Question: I'm getting this error
>
How do I close the instance of the xml file after saving the content in the file?
'''
using System;
using System.Collections.Generic;
using System.ComponentModel;
using System.Data;
using System.Drawing;
using System.IO;
using System.Linq;
using System.Text;
using System.Windows.Forms;
using System.Xml;
using System.Xml.Linq;
namespace XmlAddDelRecord
{
public partial class Form1 : Form
{
public Form1()
{
InitializeComponent();
LoadDatagrid();
}
private void LoadDatagrid()
{
try
{
XmlReader xmlFile;
xmlFile = XmlReader.Create(filePath, new XmlReaderSettings());
DataSet ds = new DataSet();
ds.ReadXml(xmlFile);
dataGridView1.DataSource = ds.Tables[0];
}
catch (Exception ex)
{
MessageBox.Show(ex.ToString());
}
}
private const string filePath = @"C: est\Person.xml";
private void button1_Click(object sender, EventArgs e)
{
var xmlDoc = new XmlDocument();
xmlDoc.Load(filePath);
var subRoot = xmlDoc.CreateElement("Customer");
subRoot.SetAttribute("id", textBox6.Text.Trim());
var firstName = xmlDoc.CreateElement("FirstName");
var xmlTextUserName = xmlDoc.CreateTextNode(textBox1.Text.Trim());
firstName.AppendChild(xmlTextUserName);
subRoot.AppendChild(firstName);
if (xmlDoc.DocumentElement != null) xmlDoc.DocumentElement.AppendChild(subRoot);
var email = xmlDoc.CreateElement("LastName");
var xmlTextEmail = xmlDoc.CreateTextNode(textBox2.Text.Trim());
email.AppendChild(xmlTextEmail);
subRoot.AppendChild(email);
if (xmlDoc.DocumentElement != null) xmlDoc.DocumentElement.AppendChild(subRoot);
var mobile = xmlDoc.CreateElement("Mobile");
var xmlTextMobile = xmlDoc.CreateTextNode(textBox3.Text.Trim());
mobile.AppendChild(xmlTextMobile);
subRoot.AppendChild(mobile);
if (xmlDoc.DocumentElement != null) xmlDoc.DocumentElement.AppendChild(subRoot);
var address = xmlDoc.CreateElement("Address");
var xmlTextAddress = xmlDoc.CreateTextNode(textBox4.Text.Trim());
address.AppendChild(xmlTextAddress);
subRoot.AppendChild(address);
if (xmlDoc.DocumentElement != null) xmlDoc.DocumentElement.AppendChild(subRoot);
var country= xmlDoc.CreateElement("Country");
var xmlTextCountry = xmlDoc.CreateTextNode(textBox5.Text.Trim());
country.AppendChild(xmlTextCountry);
subRoot.AppendChild(country);
if (xmlDoc.DocumentElement != null) xmlDoc.DocumentElement.AppendChild(subRoot);
xmlDoc.Save(filePath);
if (File.Exists(filePath)) return;
var textWritter = new XmlTextWriter(filePath, null);
textWritter.WriteStartDocument();
textWritter.WriteStartElement("CustomerRecord");
textWritter.WriteEndElement();
textWritter.Close();
}
//Search record if not found then add a record
private void button3_Click(object sender, EventArgs e)
{
XDocument doc = XDocument.Load(filePath);
string id = textBox6.Text;
XElement element = doc.Descendants("Customer").FirstOrDefault(p => p.Attribute("id").Value == id);
if (element != null)
{
//found
textBox6.Text = textBox6.Text;
textBox1.Text = (string)element.Element("FirstName");
textBox2.Text = (string)element.Element("LastName");
textBox3.Text = (string)element.Element("Mobile");
textBox4.Text = (string)element.Element("Address");
textBox5.Text = (string)element.Element("Country");
}
else
{
//Not found
//To add a customer
var FirstName = textBox1.Text;
var LastName = textBox2.Text;
var Mobile = textBox3.Text;
var Address = textBox4.Text;
var Country = textBox5.Text;
var ele = new XElement("Customer");
ele.SetAttributeValue("id", id);
ele.Add(new XElement("FirstName", FirstName));
ele.Add(new XElement("LastName", LastName));
ele.Add(new XElement("Mobile", Mobile));
ele.Add(new XElement("Address", Address));
ele.Add(new XElement("Country", Country));
if (doc.Root != null) doc.Root.Add(ele);
doc.Save(filePath, SaveOptions.None);
dataGridView1.Refresh();
dataGridView1.Parent.Refresh();
}
}
//To Remove Record
private void button2_Click(object sender, EventArgs e)
{
XDocument doc = XDocument.Load(filePath);
var q = from node in doc.Descendants("Customer")
let attr = node.Attribute("id")
where attr != null && attr.Value == textBox6.Text
select node;
q.ToList().ForEach(x => x.Remove());
doc.Save(filePath, SaveOptions.None);
dataGridView1.Refresh();
dataGridView1.Parent.Refresh();
}
}
}
'''

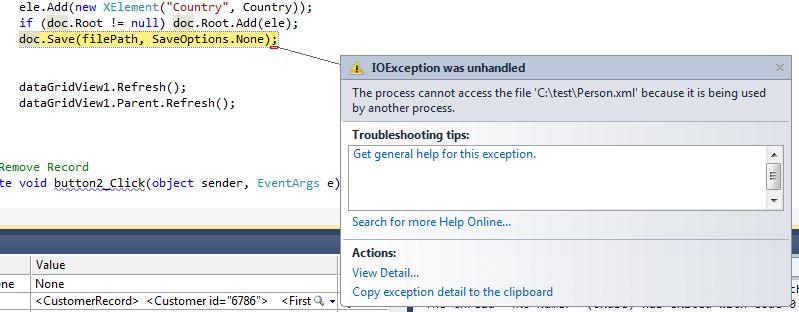
Answer: 'XDocument.Load(string)' does close the file after loading it. if you need to get
access to the i/o object directly and can close it yourself:
'''
XDocument document;
using (var reader = XmlReader.Create(file))
{
document = XDocument.Load(reader);
}
'''
It seems be other programs accessing this file.
---
in the 'LoadDatagrid()' method change to this:
'''
private void LoadDatagrid()
{
try
{
using (XmlReader xmlFile = XmlReader.Create(filePath,
new XmlReaderSettings()))
{
DataSet ds = new DataSet();
ds.ReadXml(xmlFile);
dataGridView1.DataSource = ds.Tables[0];
}
}
catch (Exception ex)
{
MessageBox.Show(ex.ToString());
}
}
'''
You have to 'Close/Dispose' your 'XmlReader'